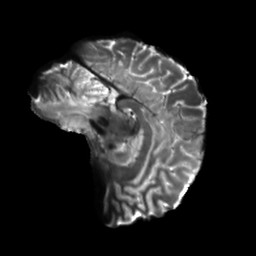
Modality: T2w
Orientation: sagittal
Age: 24
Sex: female
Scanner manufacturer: siemens
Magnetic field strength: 6.98 T
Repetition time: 7.776 s
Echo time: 0.076 s